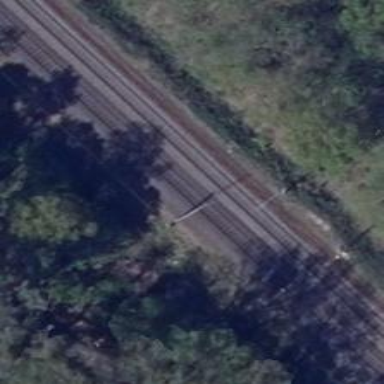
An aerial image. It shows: Milestone along the railway track with catenary mast.